Field crop: tomato
Growth stage: 1
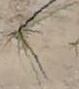
Species: cyperus